Question: I followed a tutorial on how to write a NDEF message to a tag. and now when I run it. it detects the tag and when I press the button to write the message and the app crashes. it gives me JAVA.LANG.ArrayIndexOutOfBoundsException can someone please help me on what I'm doing wrong.
this is the error I see in logcat.
any help is appreciated.
Here is the code:
'''
import java.io.IOException;
import java.io.UnsupportedEncodingException;
import android.nfc.FormatException;
import android.nfc.NdefMessage;
import android.nfc.NdefRecord;
import android.nfc.NfcAdapter;
import android.nfc.Tag;
import android.nfc.tech.Ndef;
import android.os.Bundle;
import android.app.Activity;
import android.app.PendingIntent;
import android.content.Context;
import android.content.Intent;
import android.content.IntentFilter;
import android.view.View;
import android.widget.Button;
import android.widget.TextView;
import android.widget.Toast;
public class WriteMessage extends Activity {
NfcAdapter adapter;
PendingIntent pendingIntent;
IntentFilter writeTagFilters[];
boolean writeMode;
Tag myTag;
Context ctx;
@Override
protected void onCreate(Bundle savedInstanceState) {
super.onCreate(savedInstanceState);
setContentView(R.layout.activity_write_message);
ctx=this;
Button WriteTag = (Button) findViewById (R.id.WriteTag);
final TextView Message = (TextView) findViewById (R.id.MessageBox);
WriteTag.setOnClickListener(new View.OnClickListener() {
@Override
public void onClick(View v) {
try{
if(myTag==null){
Toast.makeText(ctx, "Error_detected", Toast.LENGTH_LONG).show();
}else{
write(Message.getText().toString(), myTag);
Toast.makeText(ctx, "Ok_Writing", Toast.LENGTH_LONG).show();
}
}catch(IOException e){
Toast.makeText(ctx, "Error_Writing", Toast.LENGTH_LONG).show();
e.printStackTrace();
//} catch(FormatException e){
e.printStackTrace();
} catch (FormatException e) {
// TODO Auto-generated catch block
Toast.makeText(ctx, "Error_Writing", Toast.LENGTH_LONG).show();
e.printStackTrace();
}
}
});
adapter = NfcAdapter.getDefaultAdapter(this);
pendingIntent = PendingIntent.getActivity(this, 0, new Intent (this, getClass()).addFlags(Intent.FLAG_ACTIVITY_SINGLE_TOP), 0);
IntentFilter tagDetected = new IntentFilter (NfcAdapter.ACTION_TAG_DISCOVERED);
tagDetected.addCategory(Intent.CATEGORY_DEFAULT);
writeTagFilters = new IntentFilter[] {tagDetected };
}
private void write(String text, Tag myTag)throws IOException, FormatException {
NdefRecord[] records = {createRecord(text)};
NdefMessage message = new NdefMessage(records);
Ndef ndef = Ndef.get(myTag);
ndef.connect();
ndef.writeNdefMessage(message);
ndef.close();
}
private NdefRecord createRecord (String text ) throws UnsupportedEncodingException {
String lang = "en";
byte[] textBytes = text.getBytes();
byte[] langBytes = lang.getBytes("US-ASCII");
int langLength = langBytes.length;
int textLength = textBytes.length;
byte[] payload = new byte [1+ langLength + textLength ];
payload[0] = (byte) langLength;
System.arraycopy(langBytes, 0, payload, 1, langLength);
System.arraycopy(langBytes, 0, payload, 1 + langLength, textLength);
NdefRecord recordNFC = new NdefRecord (NdefRecord.TNF_WELL_KNOWN, NdefRecord.RTD_TEXT, new byte[0], payload);
return recordNFC;
}
@Override
protected void onNewIntent(Intent intent){
if(NfcAdapter.ACTION_TAG_DISCOVERED.equals(intent.getAction())){
myTag = intent.getParcelableExtra(NfcAdapter.EXTRA_TAG);
Toast.makeText(this, "ok_detection" + myTag.toString(), Toast.LENGTH_LONG ).show();
}
}
@Override
public void onPause(){
super.onPause();
WriteModeOff();
}
@Override
public void onResume(){
super.onResume();
WriteModeOn();
}
private void WriteModeOn(){
writeMode = true;
adapter.enableForegroundDispatch(this, pendingIntent, writeTagFilters, null);
}
private void WriteModeOff(){
writeMode = false;
adapter.disableForegroundDispatch(this);
}
}
'''
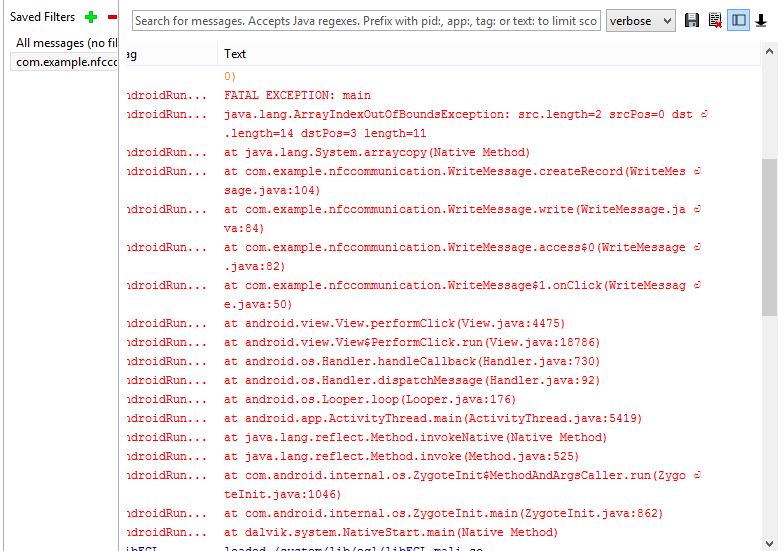
Answer: Looks like 'createRecord()' is copying 'langBytes' into 'payload' twice instead of copying 'textBytes', but with the length of 'textBytes'. If 'textBytes' is longer than 'langBytes', it won't find enough data to copy from the source.
See the <URL>.